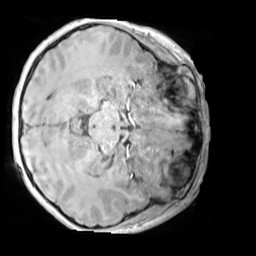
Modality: MP2RAGE
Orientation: axial
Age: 10
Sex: male
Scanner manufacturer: siemens
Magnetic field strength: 3 T
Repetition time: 4 s
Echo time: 0.00303 s